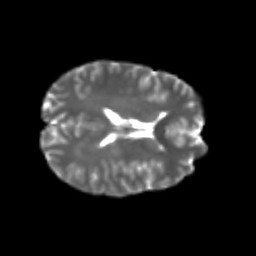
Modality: T2w
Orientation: axial
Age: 25
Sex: male
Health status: healthy
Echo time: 0.074 s